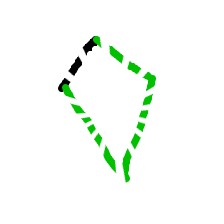
Shape: kite